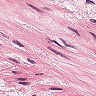
Metastatic tissue present: no